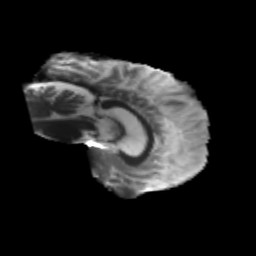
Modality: T2w
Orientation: sagittal
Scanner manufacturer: siemens
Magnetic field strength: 3 T
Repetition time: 8.8 s
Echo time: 0.085 s